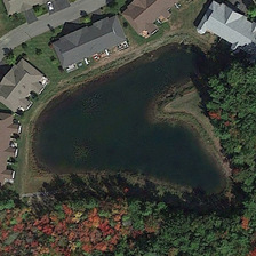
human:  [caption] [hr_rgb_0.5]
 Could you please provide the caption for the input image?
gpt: There is a pond near a road, surrounded by houses and red and green trees.

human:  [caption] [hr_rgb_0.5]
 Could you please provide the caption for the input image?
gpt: Near the road is a house surrounded by houses and red and green trees.

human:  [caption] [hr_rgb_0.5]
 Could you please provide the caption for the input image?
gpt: it is a small pond surrounded by several houses and a lush woods .

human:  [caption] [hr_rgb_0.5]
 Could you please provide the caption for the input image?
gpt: The pond that looks like a high heeled shoe is next to the passage of five villas and red and green wood.

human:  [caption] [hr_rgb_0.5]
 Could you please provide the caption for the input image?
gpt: The pond looks like a pair of high heels, next to five villas and a large area of red and green trees.